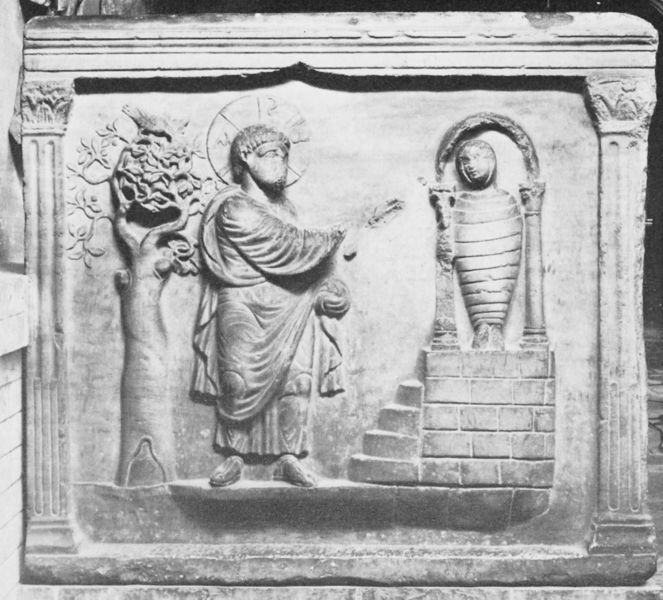
Titel: Sarkophagkasten
Institution: Ravenna, Museo Nazionale, großer Chiostro
Schlagwörter: baum, hand, mann, umhang, vogel, weiß, frau, grau, marmor, schwarz, säule, säulen, bart, wand, falten, rahmen, sockel, stein, tot, baumstamm, stamm, figur, gewand, stehend, kind, relief, füße, bogen, mauer, baby, pilaster, rundbogen, treppe, treppen, stufe, stufen, faltenwurf, plastik, tor, foto, fotografie, arkade, antike, barfuß, schwarz-weiß, erkenntnis, kapitelle, kapitell, kasten, heiligenschein, nimbus, christus, grab, jesus, toga, fresken, segen, nest, heiliger, fresko, wandbild, heilung, korintisch, sarkophag, auferweckung, mundschutz, eingewickelt, mumie, steinbild, zacharias, seelenpüppchen